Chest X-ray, AP view. Patient: 75 years old, sex M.
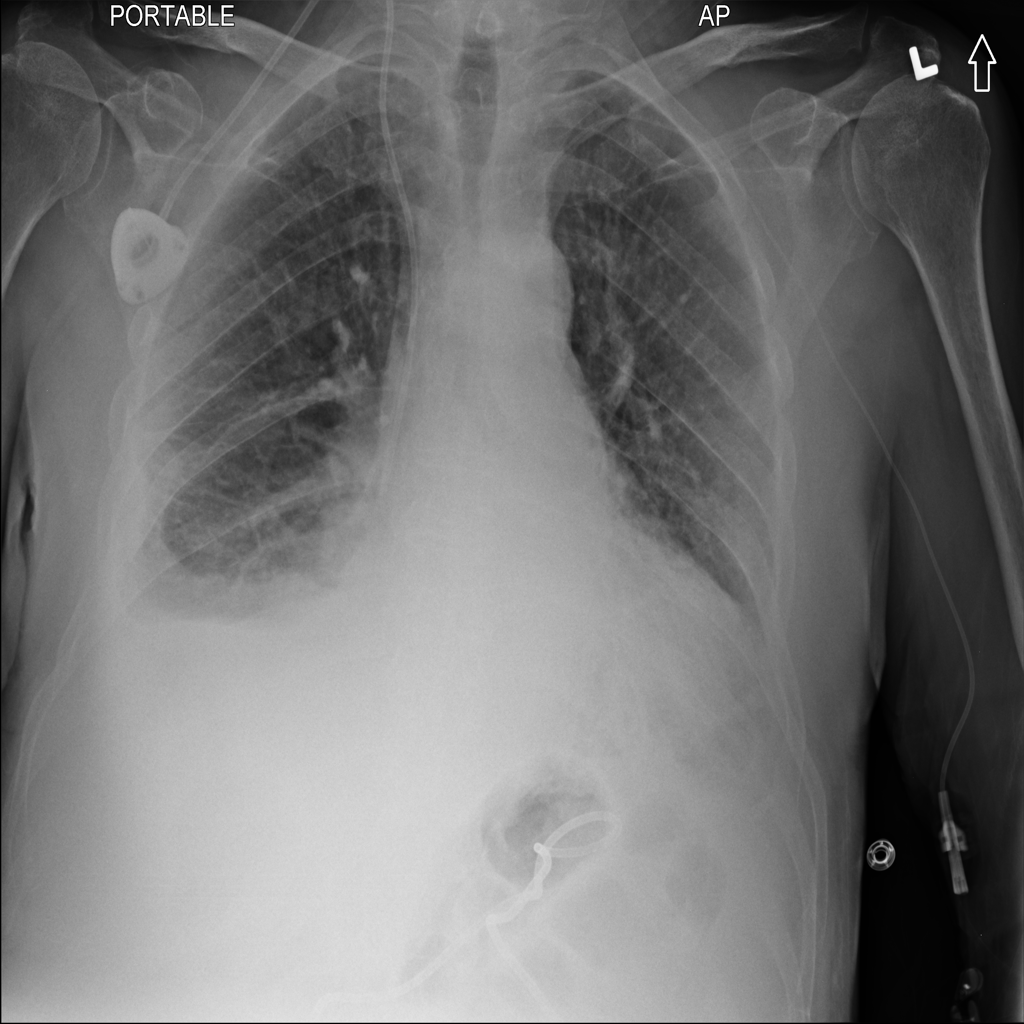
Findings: Atelectasis, Effusion